Interaction volume radius: 10 \u00c5
Interaction volume height: 10 \u00c5
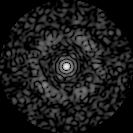
Disorder parameter: 0.8051